Question: I have a kendo data picker to display the date, I want to have the date information in French for that I used the efficient script in my layout page like bellow:
'''
<script>
kendo.Culture("fr-FR");
</script>
<script src="~/Scripts/kendo/culture/kendo.fr-FR.js"></script>
<script src="~/Scripts/kendo/kendo.tooltip.min.js"></script>
</script>
'''
I even add the globalize script but even that the culture doesn't change:
'''
![<script type="text/javascript" src="~/scripts/globalize/globalize.js"></script>
<script type="text/javascript" src="~/scripts/globalize/cultures/globalize.culture.fr-FR.js"></script>][1]
'''

This my kendo datapicker image:
@chxzy here is my kendo datapicker
'''
@(Html.Kendo().DatePickerFor(m => m./****).Events(e => e.Open("onOpen")).Footer("Today - #=kendo.toString(data, 'd') #").MonthTemplate("# if ($.inArray(+data.date, birthdays) != -1) { #" +
"<div class="birthday"></div>" +
"# } #" +
"#= data.value #")
.HtmlAttributes(new { @class = "form-control" })
.Culture("fr-FR")
)
'''
and here is my script code:
'''
var today = new Date(),
birthdays = [
+new Date(today.getFullYear(), today.getMonth(), 11),
+new Date(today.getFullYear(), today.getMonth() + 1, 6),
+new Date(today.getFullYear(), today.getMonth() + 1, 27),
+new Date(today.getFullYear(), today.getMonth() - 1, 3),
+new Date(today.getFullYear(), today.getMonth() - 2, 22)
];
function onOpen() {
var dateViewCalendar = this.dateView.calendar;
if (dateViewCalendar) {
dateViewCalendar.element.width(340);
}
};
'''
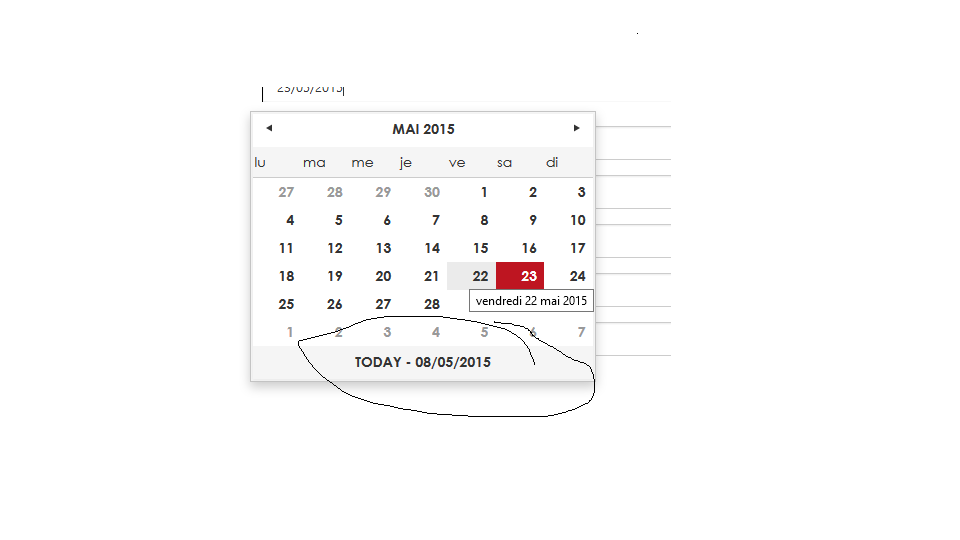
Answer: Can you please try adding the following to your datepicker js code.
'''
$("#datePicker").kendoDatePicker({
culture: "fr-FR",
//....
})
'''
After reviewing your Kendo MVC code, can you try changing the folowing as I think manually specifying the format for the footer will fix this.
This:
'''
.Footer("Today - #=kendo.toString(data, 'd') #")
'''
to this:
'''
.Footer("Today - #=kendo.toString(data, 'dd/MM/yyyy') #")
'''